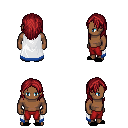
a pixel art fantasy rpg character, male body template, human, dark skin, white trimmed cape, red pants, brunette long hairstyle, black slippers, four views (front, back, left, right), 2x2 character sprite sheet, small pixel art, hard edges, no anti-aliasing